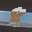
Label: 8